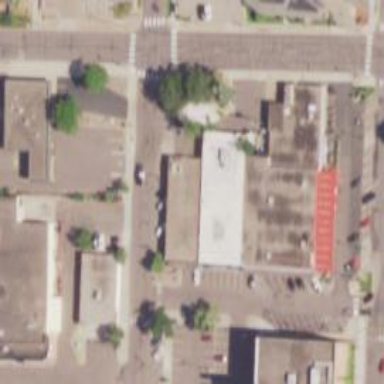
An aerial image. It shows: Convenience shop.